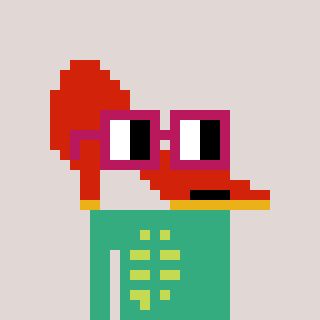
a pixel art character with square dark red glasses, a highheel-shaped head and a teal-colored body on a warm background